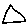
Label: triangle